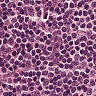
Metastatic tissue present: no